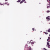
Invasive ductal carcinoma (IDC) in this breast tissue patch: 0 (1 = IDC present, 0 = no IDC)